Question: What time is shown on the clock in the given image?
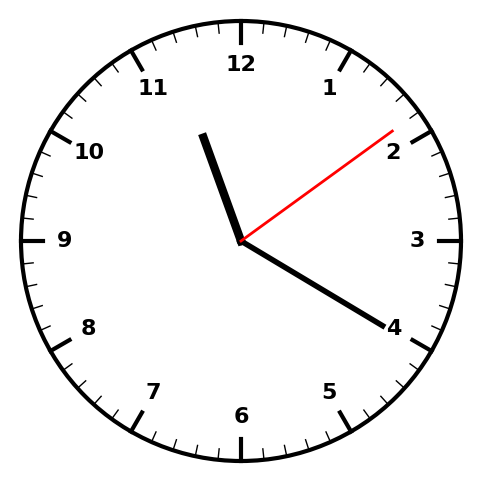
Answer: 11:20:09